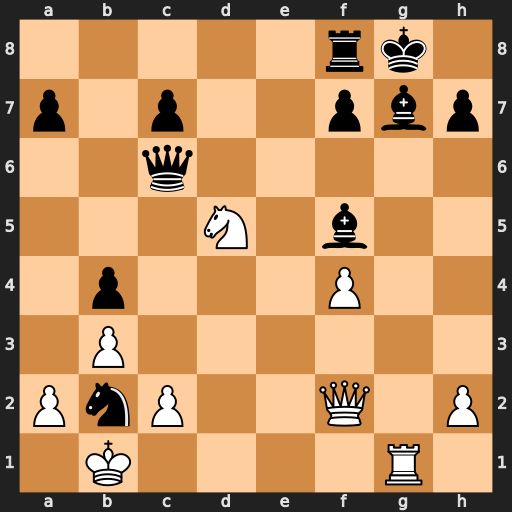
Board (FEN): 5rk1/p1p2pbp/2q5/3N1b2/1p3P2/1P6/PnP2Q1P/1K4R1
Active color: w
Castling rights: -
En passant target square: -
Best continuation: Ne7+ Kh8 Nxc6